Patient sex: F
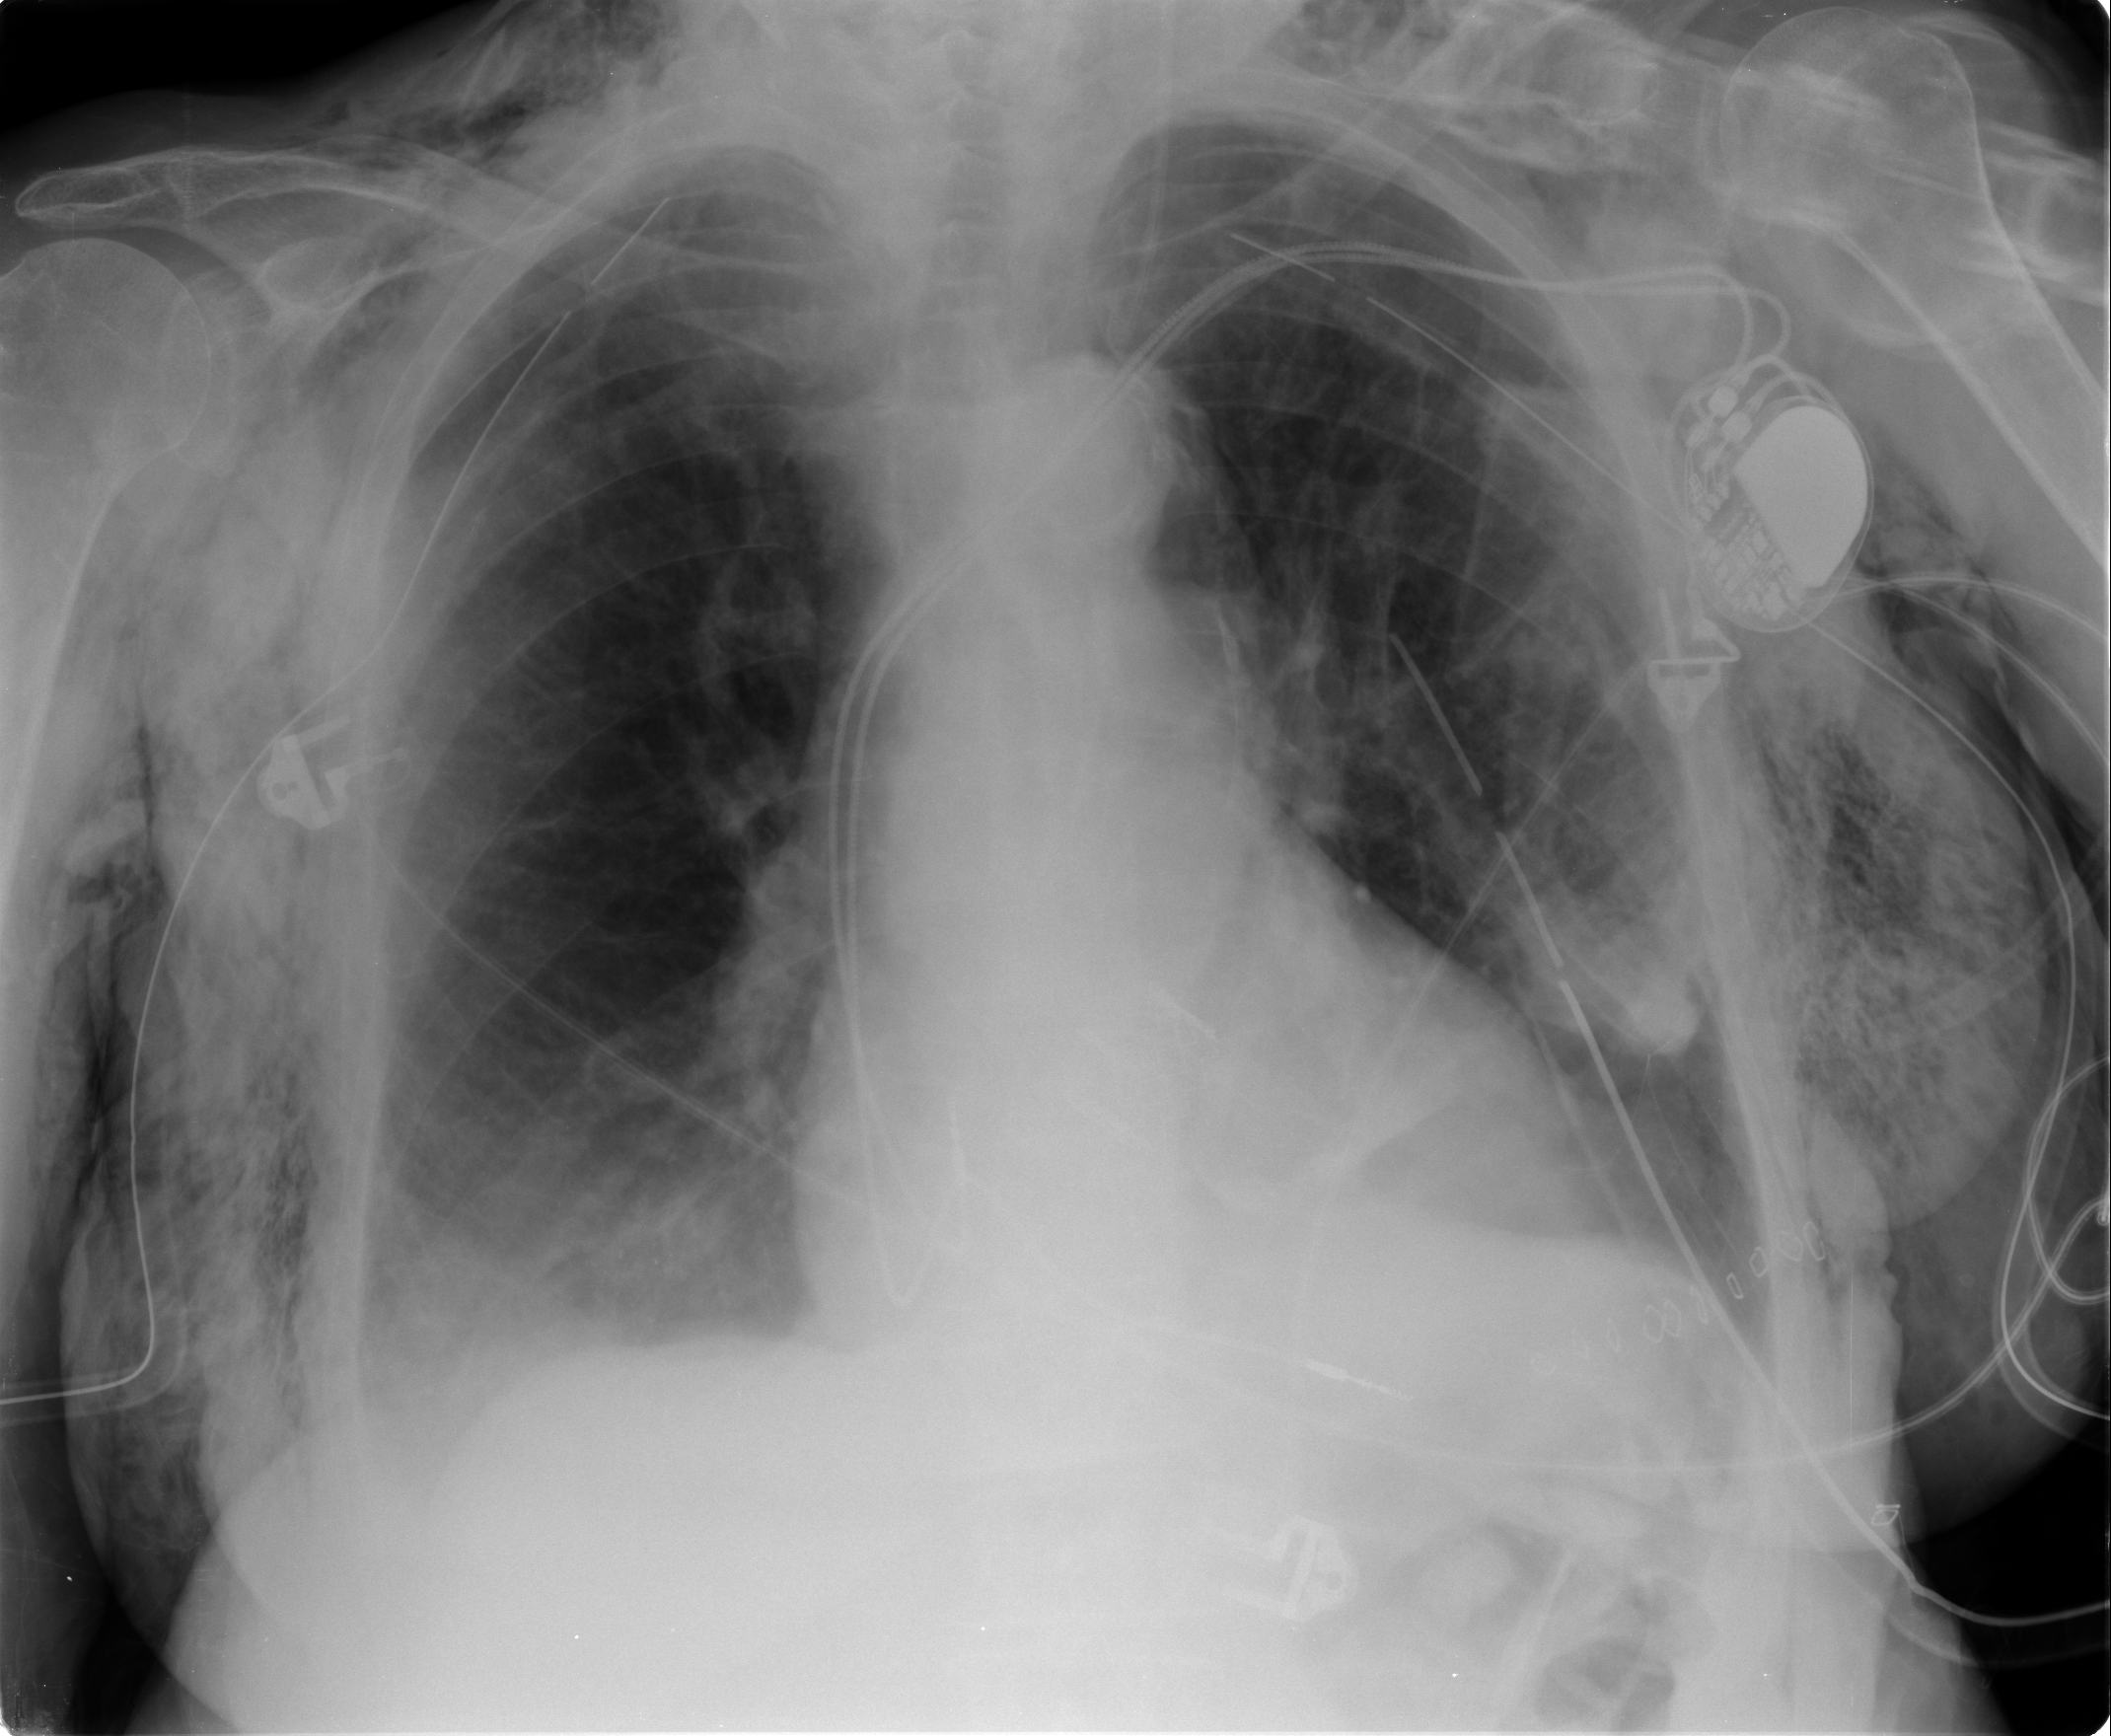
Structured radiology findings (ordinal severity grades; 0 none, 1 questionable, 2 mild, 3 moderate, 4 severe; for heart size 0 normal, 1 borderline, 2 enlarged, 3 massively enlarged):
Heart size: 0
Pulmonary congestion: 0
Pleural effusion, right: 2
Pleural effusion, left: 0
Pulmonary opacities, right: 0
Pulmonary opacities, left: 0
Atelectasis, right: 2
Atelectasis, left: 2